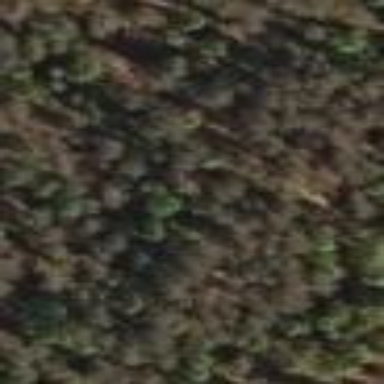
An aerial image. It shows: Needle-leaved woodland.